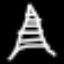
Label: The Eiffel Tower